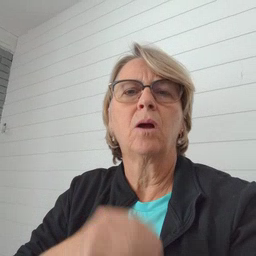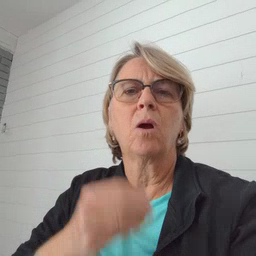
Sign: make